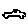
Label: car